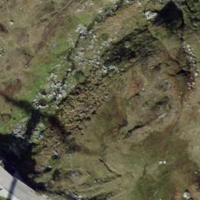
EUNIS habitat code: 26
Species observed at this site:
Campanula scheuchzeri
Crepis aurea
Colias palaeno
Geum montanum